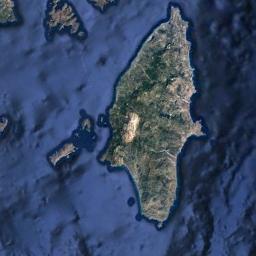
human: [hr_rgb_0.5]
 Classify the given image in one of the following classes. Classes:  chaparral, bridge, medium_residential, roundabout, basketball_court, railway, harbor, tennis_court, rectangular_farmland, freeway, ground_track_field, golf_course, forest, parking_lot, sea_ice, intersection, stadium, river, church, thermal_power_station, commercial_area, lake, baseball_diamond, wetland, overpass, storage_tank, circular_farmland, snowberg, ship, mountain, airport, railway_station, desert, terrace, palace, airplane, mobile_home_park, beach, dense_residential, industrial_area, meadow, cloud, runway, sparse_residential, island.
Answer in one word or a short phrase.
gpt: island